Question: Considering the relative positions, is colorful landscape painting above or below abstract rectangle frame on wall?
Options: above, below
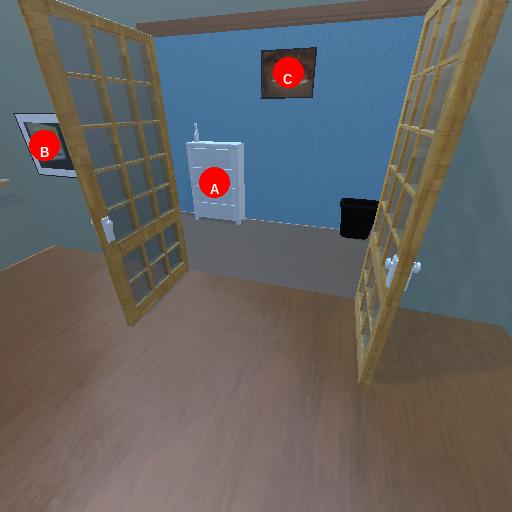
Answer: above